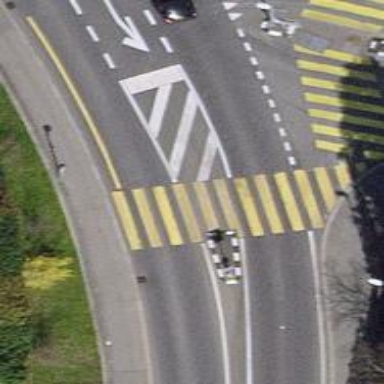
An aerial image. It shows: Uncontrolled zebra crossing with central island.